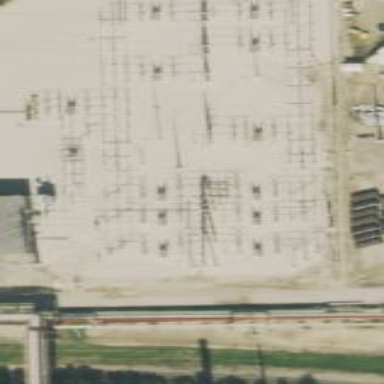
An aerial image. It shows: Power line with 3 cables. It uses busbar.